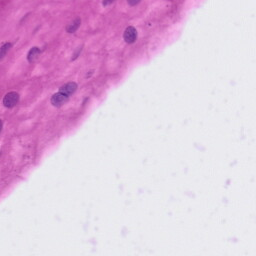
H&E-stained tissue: Tonsil